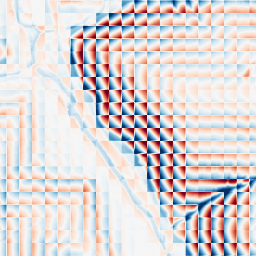
Category: wavelet
Decomposition family: wavelet_dwt
Decomposition parameters: wavelet: haar
level: 4
Upsampling method: bilinear
Upsampling parameters: scale: 2
Upsampling scale: 2